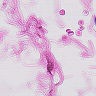
Metastatic tissue present: no